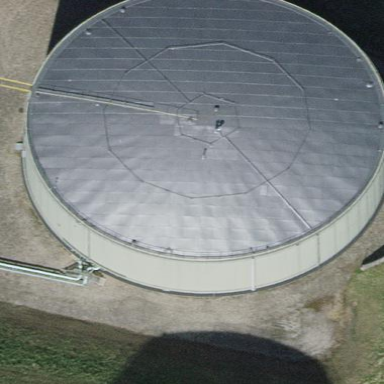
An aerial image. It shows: Storage tank building.